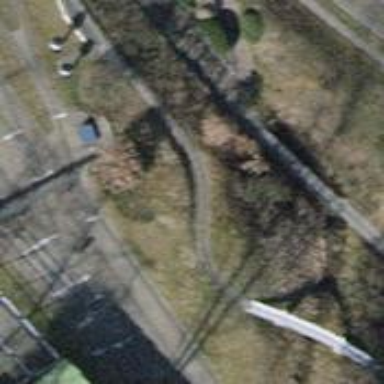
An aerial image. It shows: Miniature railway.